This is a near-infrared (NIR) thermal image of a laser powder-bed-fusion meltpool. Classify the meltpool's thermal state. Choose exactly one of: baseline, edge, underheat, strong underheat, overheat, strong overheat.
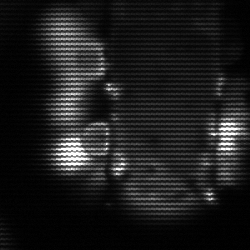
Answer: strong underheat